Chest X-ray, PA view. Patient: 47 years old, sex M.
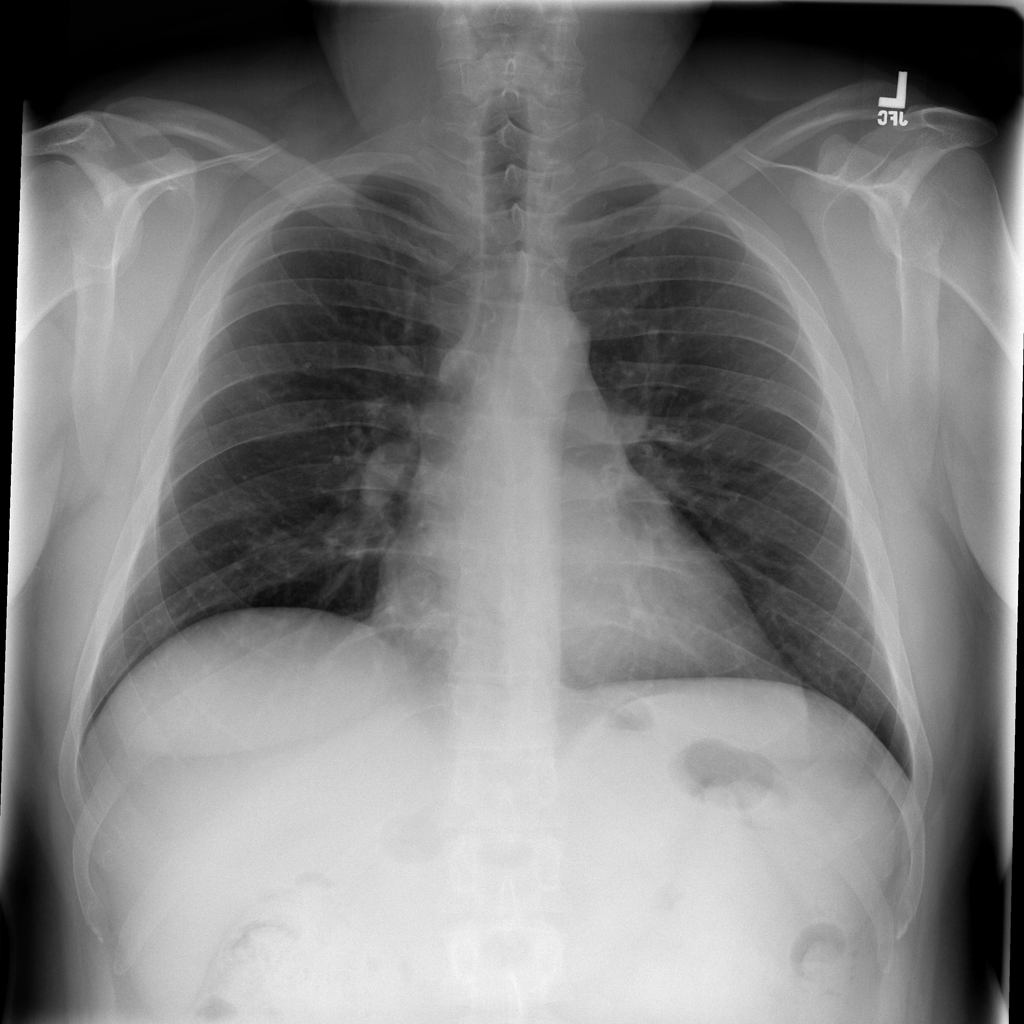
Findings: No Finding